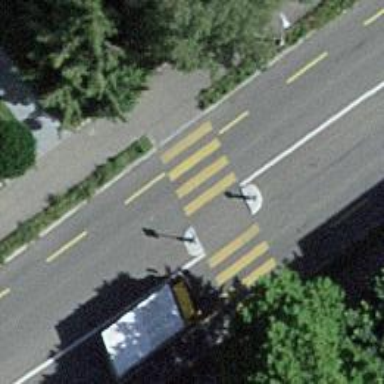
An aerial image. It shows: Zebra crossing on the road.